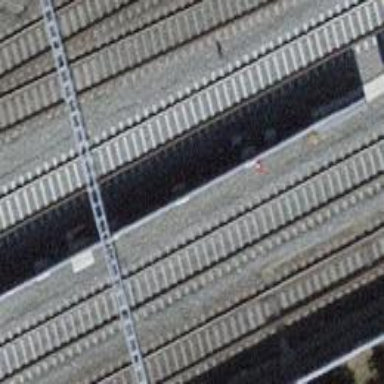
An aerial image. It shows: Railway switch.